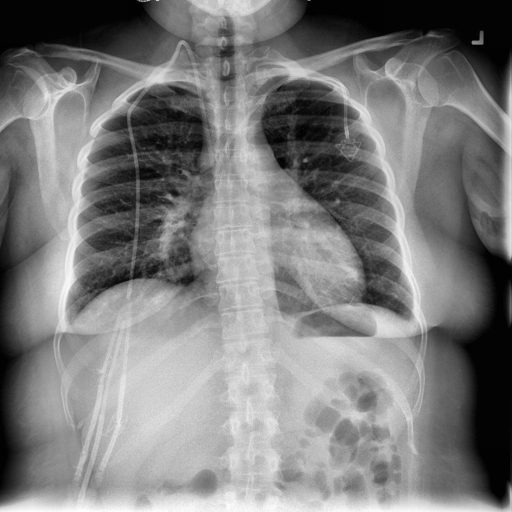
Finding: NORMAL